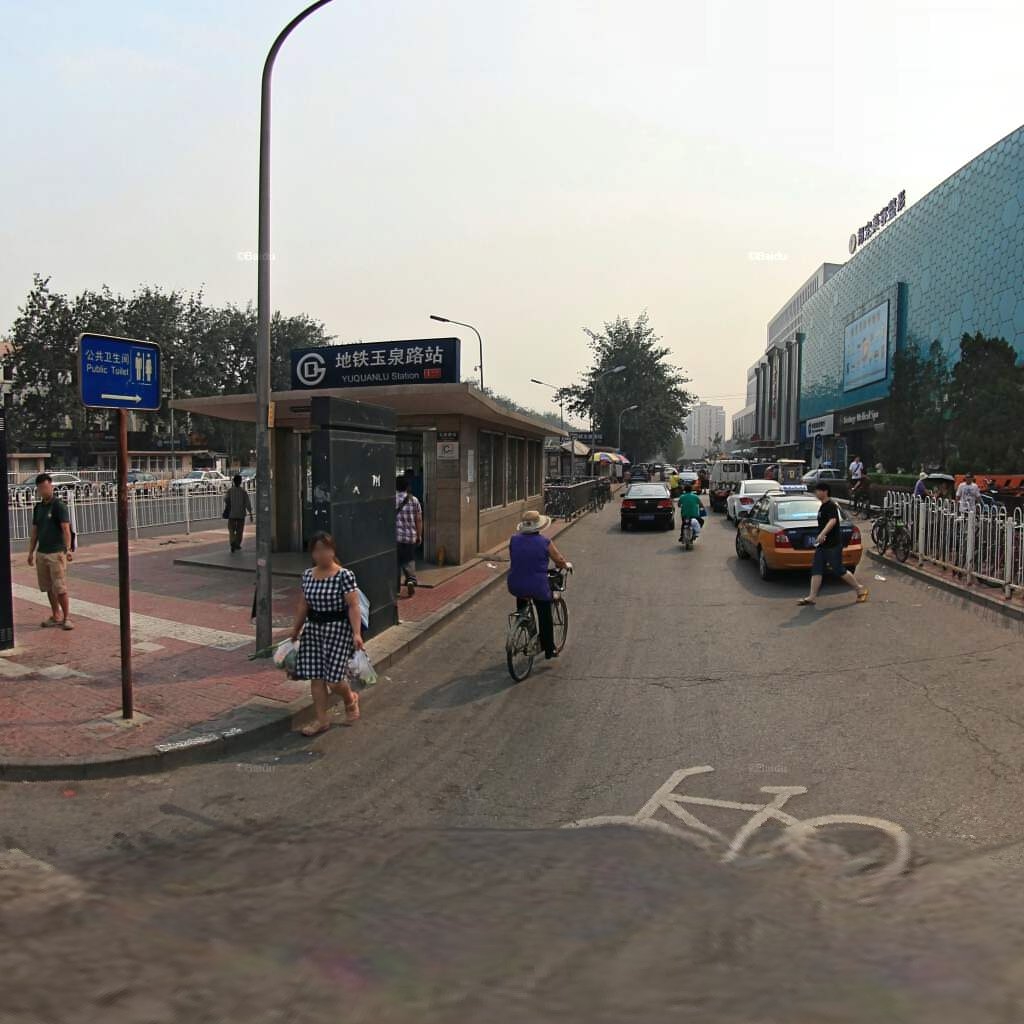
Region: Haidian
Road damage annotations: transverse crack, longitudinal crack, longitudinal crack, longitudinal crack